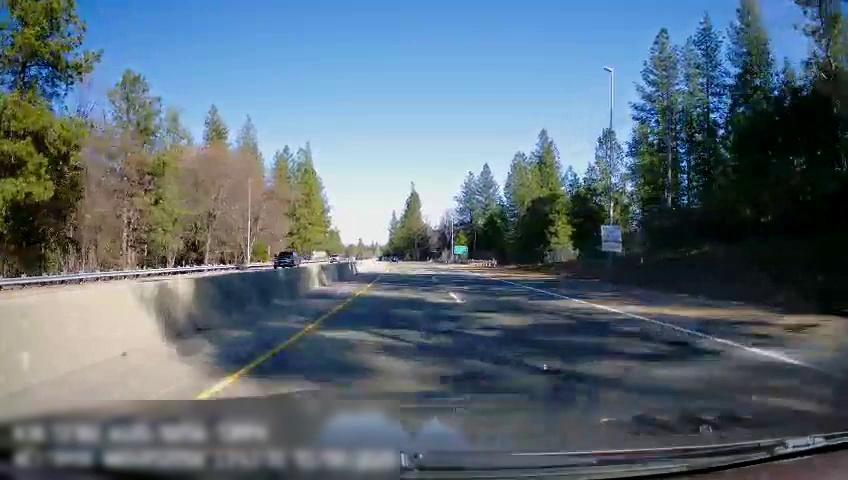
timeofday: Day
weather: Sunny
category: Drivable Space
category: Drivable Space
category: Vehicles | Truck
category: Vehicles | SUV
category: Lanes | Current Lane
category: Lanes | Alternate Lane
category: Lanes | Current Lane
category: Traffic | Signs